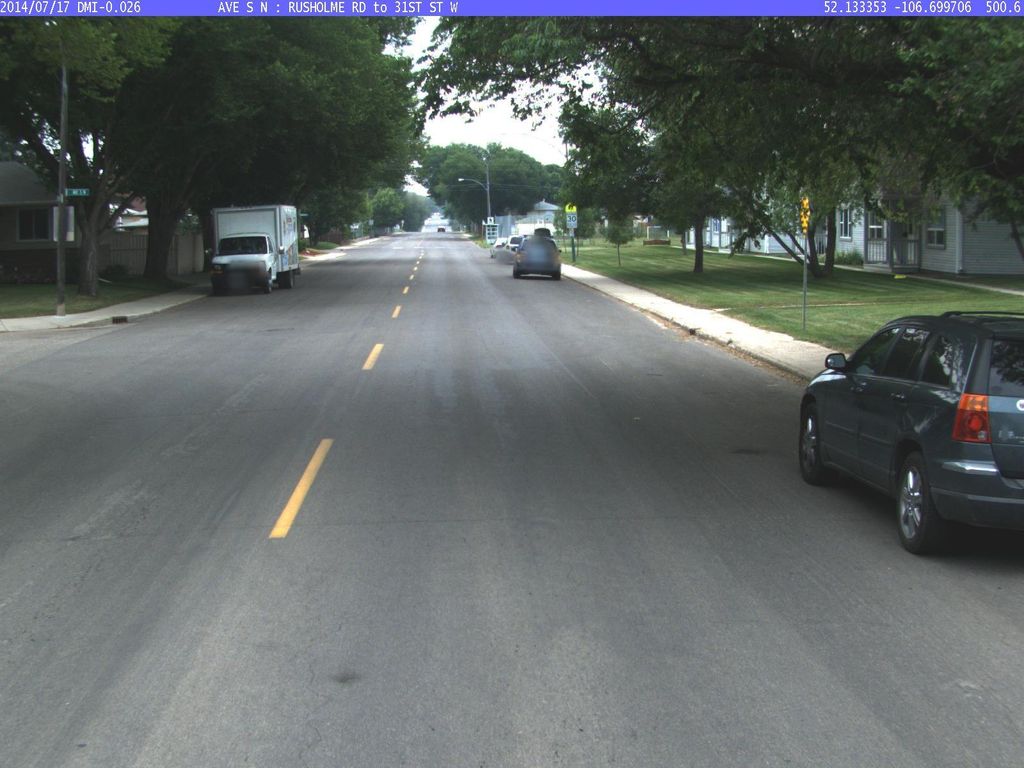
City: saskatoon